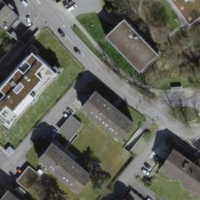
EUNIS habitat code: 54
Species observed at this site:
Grus grus